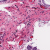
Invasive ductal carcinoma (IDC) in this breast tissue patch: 0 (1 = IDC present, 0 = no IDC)